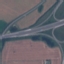
Land use / land cover class: Highway